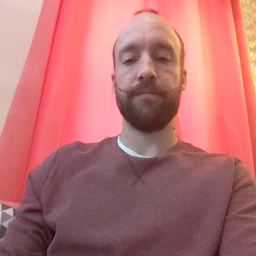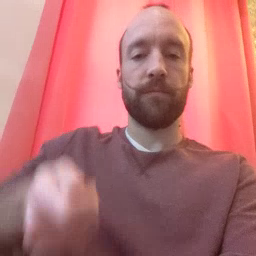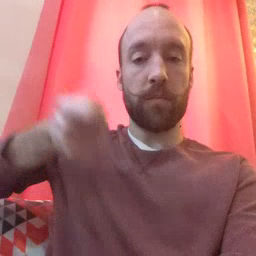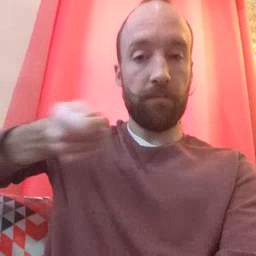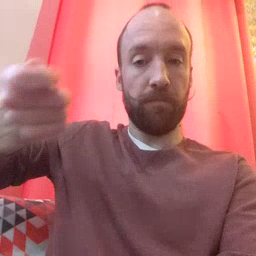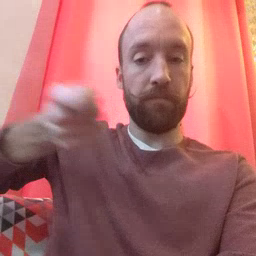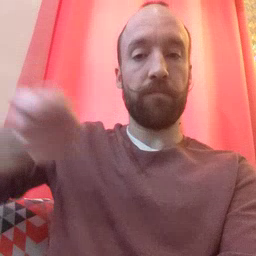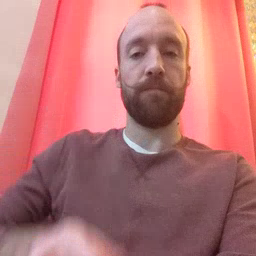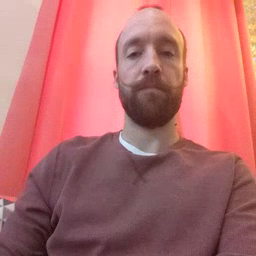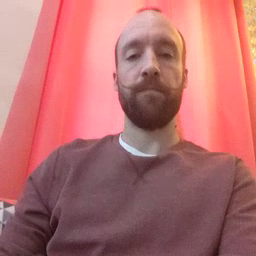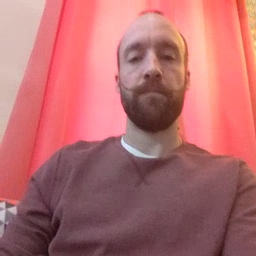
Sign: vacuum